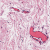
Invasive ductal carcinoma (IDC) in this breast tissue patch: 0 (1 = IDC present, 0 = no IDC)